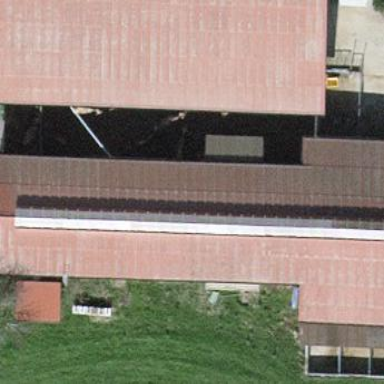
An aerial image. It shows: Farm auxiliary building.